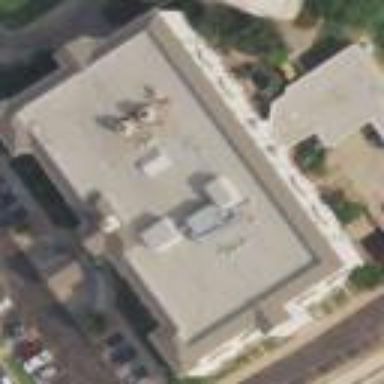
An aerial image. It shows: Nursing home building.